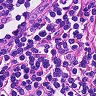
Metastatic tissue present: no